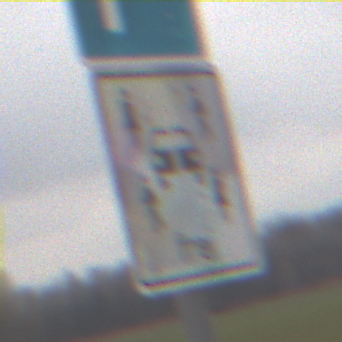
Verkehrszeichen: CarsharingfahrzeugeFrei
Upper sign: Parken
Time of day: Midday
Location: Outdoor (RoadRail)
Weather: Overcast
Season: NotSpecified
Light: Natural